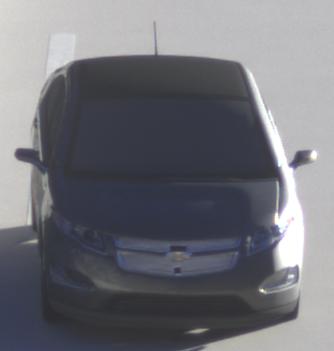
Make: Chevrolet
Model: Volt
Detailed model: Volt
Model produced from: 2011/11
Model produced until: 2014/08
Doors: 5
Color: gray
Road condition: dry road
Daytime: sunrise or sunset
Contrast: high contrast